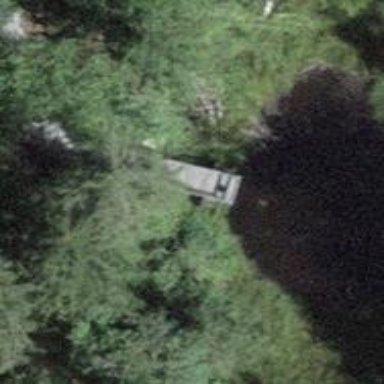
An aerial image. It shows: Path on bridge.